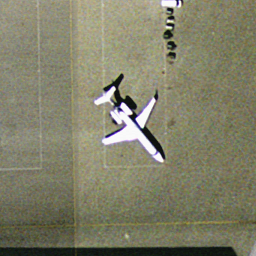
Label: airplane